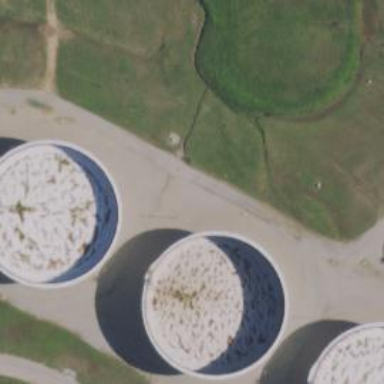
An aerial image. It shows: Storage tank that is man-made.